Field crop: tomato
Growth stage: 2
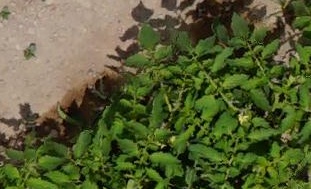
Species: tomato